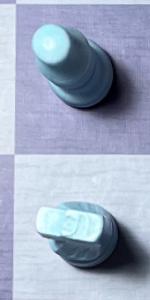
Label: Knight_White